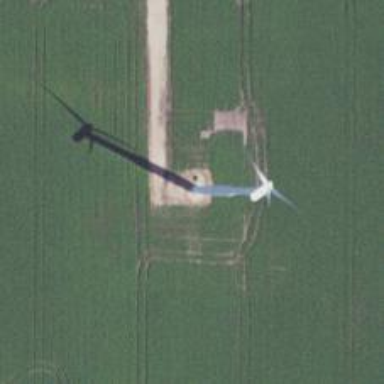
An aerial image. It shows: Wind power generator employing wind turbines.